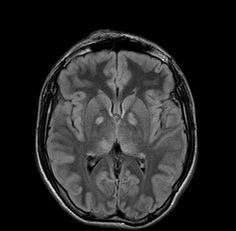
Label: notumor